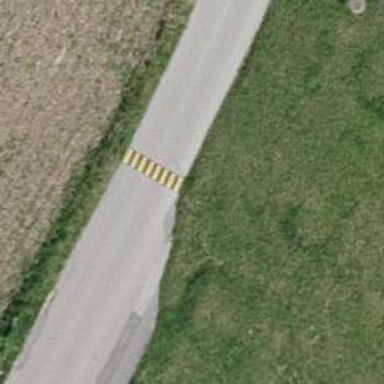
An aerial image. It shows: Bump for traffic calming.